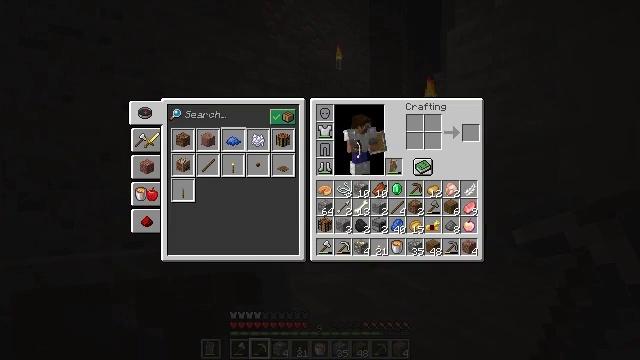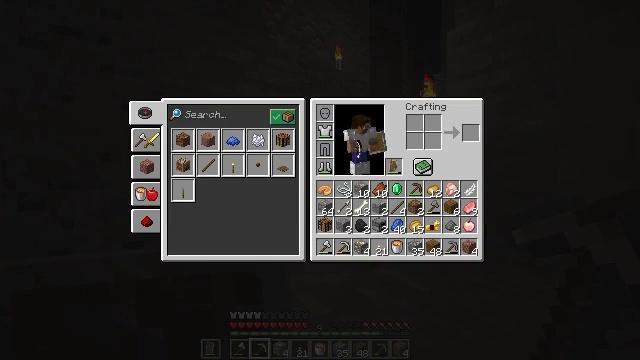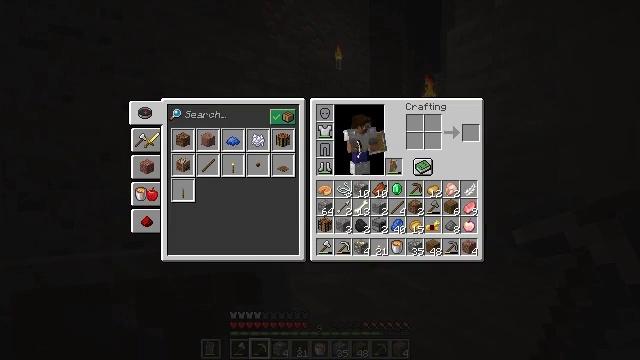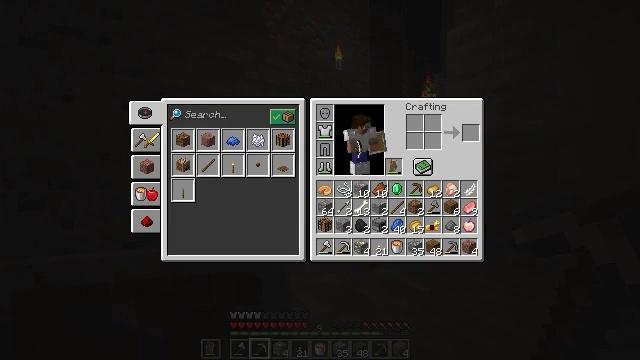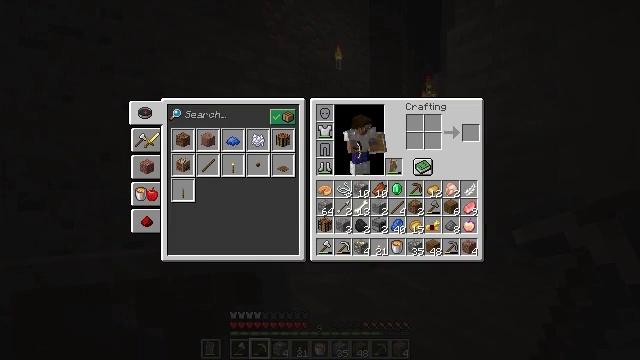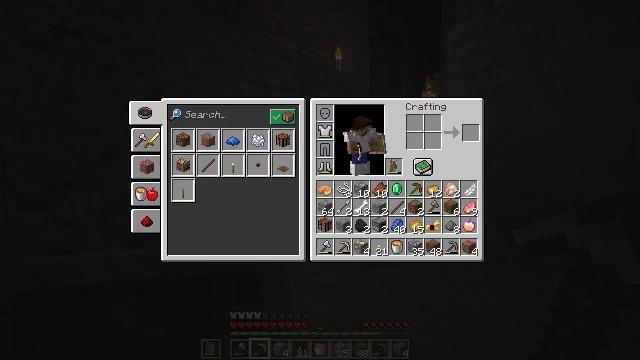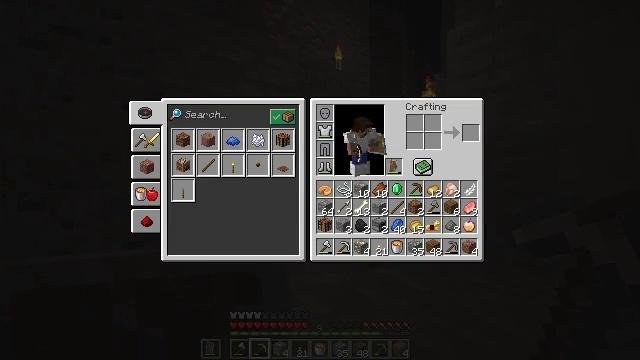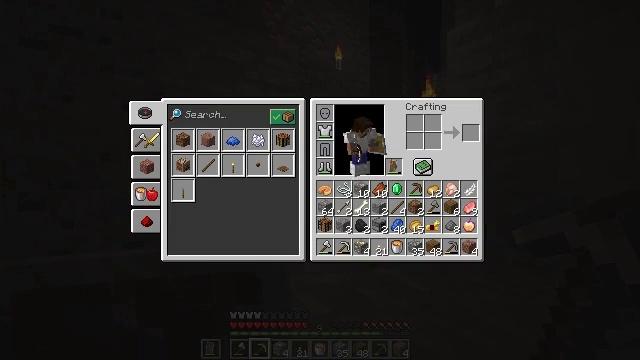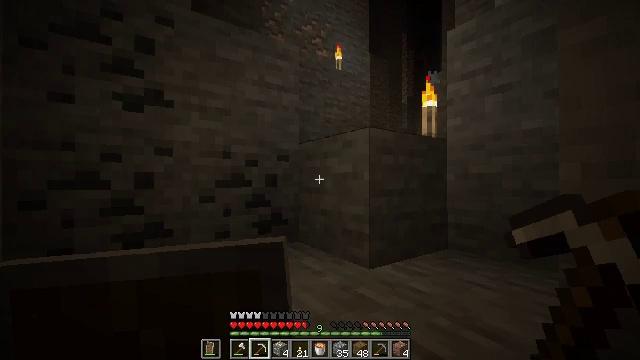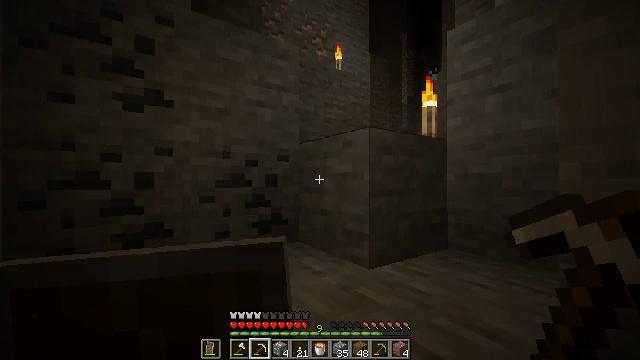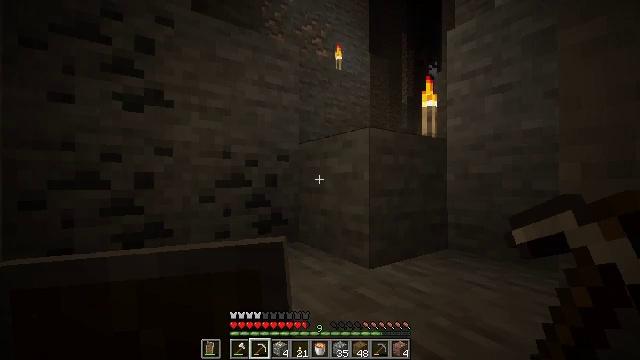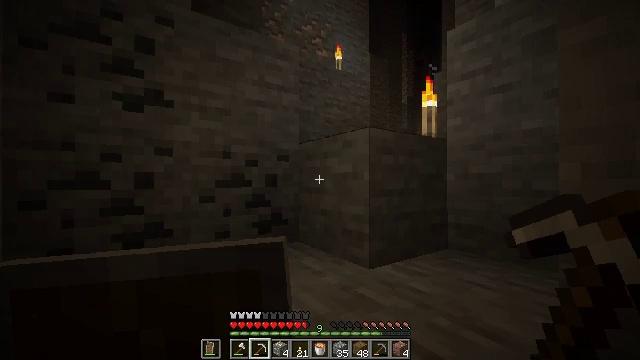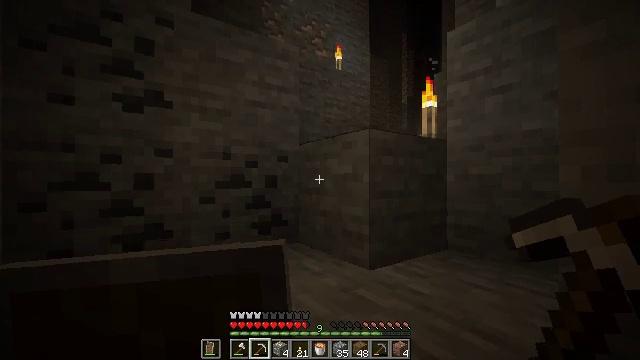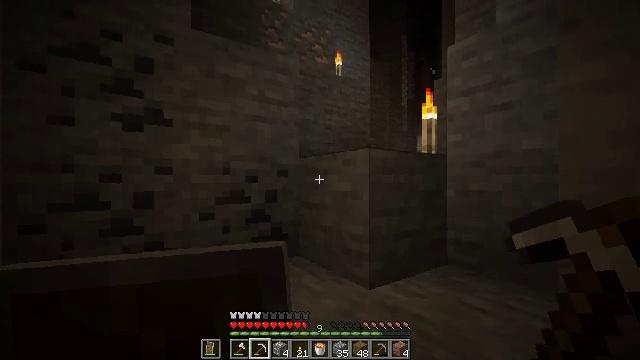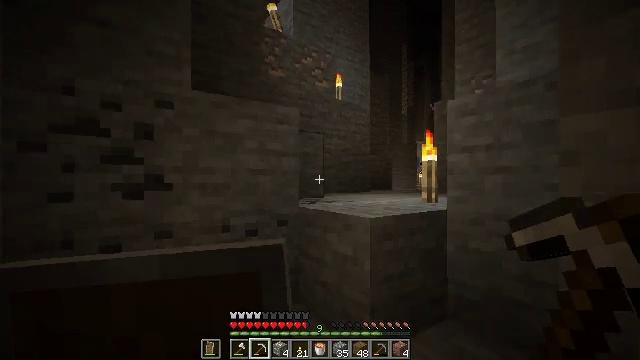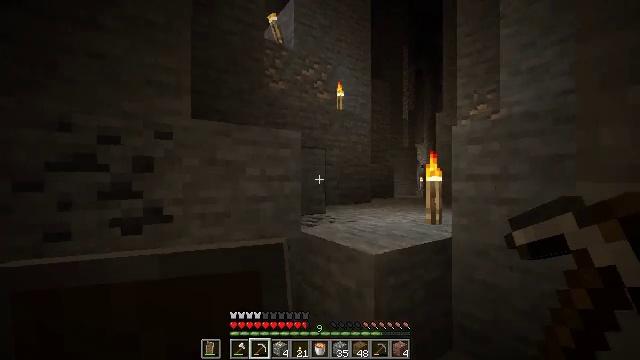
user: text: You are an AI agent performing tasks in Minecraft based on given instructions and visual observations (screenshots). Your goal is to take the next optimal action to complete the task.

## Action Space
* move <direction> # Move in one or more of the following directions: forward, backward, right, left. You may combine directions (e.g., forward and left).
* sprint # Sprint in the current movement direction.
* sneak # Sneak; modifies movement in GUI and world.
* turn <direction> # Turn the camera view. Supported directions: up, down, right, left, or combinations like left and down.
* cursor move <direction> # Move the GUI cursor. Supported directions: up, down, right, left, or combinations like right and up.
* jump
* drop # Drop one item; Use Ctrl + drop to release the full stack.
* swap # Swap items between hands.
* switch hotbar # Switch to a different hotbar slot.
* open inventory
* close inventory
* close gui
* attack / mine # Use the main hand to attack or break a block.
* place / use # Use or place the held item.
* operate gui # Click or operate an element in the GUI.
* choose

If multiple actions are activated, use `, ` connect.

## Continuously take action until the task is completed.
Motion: motion action
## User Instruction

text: Remove a pumpkin pie from the inventory.
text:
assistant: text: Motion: no_op
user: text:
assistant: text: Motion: no_op
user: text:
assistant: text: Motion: cursor move down
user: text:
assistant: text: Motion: cursor move down
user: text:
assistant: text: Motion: cursor move left and down
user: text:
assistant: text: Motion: no_op
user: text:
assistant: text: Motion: no_op
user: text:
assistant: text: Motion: close inventory
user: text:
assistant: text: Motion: close inventory
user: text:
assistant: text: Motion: close inventory
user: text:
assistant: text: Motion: close inventory
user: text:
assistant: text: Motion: move forward, close inventory
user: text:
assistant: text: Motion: move forward, jump
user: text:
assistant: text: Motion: move forward, jump
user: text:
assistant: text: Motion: move forward, jump
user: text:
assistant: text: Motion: move forward, jump
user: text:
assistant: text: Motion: move forward, jump
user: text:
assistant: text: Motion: move forward, sprint, jump
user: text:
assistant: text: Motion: move forward, sprint, jump
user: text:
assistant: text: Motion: move forward, sprint, jump
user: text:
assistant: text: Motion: move forward, sprint, turn right and down, jump
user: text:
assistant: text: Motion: move forward, sprint, turn right and down, jump
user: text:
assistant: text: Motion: move forward, sprint, turn right, jump
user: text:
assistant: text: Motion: move forward, sprint, jump
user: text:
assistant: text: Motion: move forward, sprint, jump
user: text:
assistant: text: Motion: move forward, sprint, jump
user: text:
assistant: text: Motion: move forward, jump
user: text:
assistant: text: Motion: move forward, jump
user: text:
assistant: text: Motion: move forward, open inventory
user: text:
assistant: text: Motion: open inventory